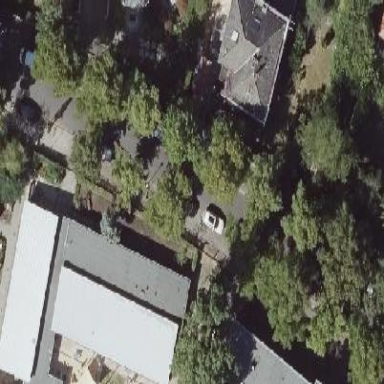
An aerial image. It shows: Kindergarten building.